Question: I am trying to get the names of connected usb devices, like mobile phones or usb sticks.

As I browsed stackoverflow before I got these approach, but I cant find the right property.
'''
static List<USBDeviceInfo> GetUSBDevices()
{
List<USBDeviceInfo> devices = new List<USBDeviceInfo>();
ManagementObjectCollection collection;
using (var searcher = new ManagementObjectSearcher(@"Select * From Win32_USBHub"))
collection = searcher.Get();
foreach (var device in collection)
{
devices.Add(new USBDeviceInfo(
(string)device.GetPropertyValue("DeviceID"),
(string)device.GetPropertyValue("PNPDeviceID"),
(string)device.GetPropertyValue("Description"),
(string)device.GetPropertyValue("Name"),
(string)device.GetPropertyValue("Caption")
));
}
collection.Dispose();
return devices;
}
'''
Class USBDeviceInfo:
'''
class USBDeviceInfo
{
public USBDeviceInfo(string deviceID, string pnpDeviceID, string description, string name, string caption)
{
this.DeviceID = deviceID;
this.PnpDeviceID = pnpDeviceID;
this.Description = description;
this.Name = name;
this.Caption = caption;
}
public string DeviceID { get; private set; }
public string PnpDeviceID { get; private set; }
public string Description { get; private set; }
public string Name { get; private set; }
public string Caption { get; private set; }
}
'''
I would greatly appreciate some help
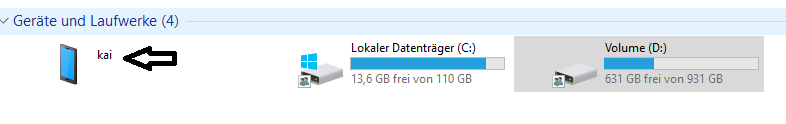
Answer: Instead of querying 'Win32_USBHub', you could try 'Win32_PnPEntity'. This returns all plug and play devices, so I added a filter to remove any whose device id doesn't start with '"USB"'. There's probably a better way, but I used in the past so though I'd share here.
Here's a modified version of your code:
'''
class USBDeviceInfo
{
public USBDeviceInfo(string deviceId, string name, string description)
{
DeviceId = deviceId;
Name = name;
Description = description;
}
public string DeviceId { get; }
public string Name { get; }
public string Description { get; }
public override string ToString()
{
return Name;
}
}
public class Program
{
static List<USBDeviceInfo> GetUSBDevices()
{
var devices = new List<USBDeviceInfo>();
using (var mos = new ManagementObjectSearcher(@"Select * From Win32_PnPEntity"))
{
using (ManagementObjectCollection collection = mos.Get())
{
foreach (var device in collection)
{
var id = device.GetPropertyValue("DeviceId").ToString();
if (!id.StartsWith("USB", StringComparison.OrdinalIgnoreCase))
continue;
var name = device.GetPropertyValue("Name").ToString();
var description = device.GetPropertyValue("Description").ToString();
devices.Add(new USBDeviceInfo(id, name, description));
}
}
}
return devices;
}
private static void Main()
{
GetUSBDevices().ForEach(Console.WriteLine);
Console.ReadKey();
}
}
'''